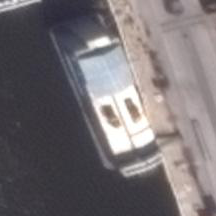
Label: civil